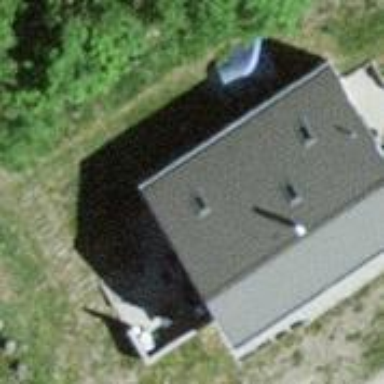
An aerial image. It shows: Simple and straightforward house.